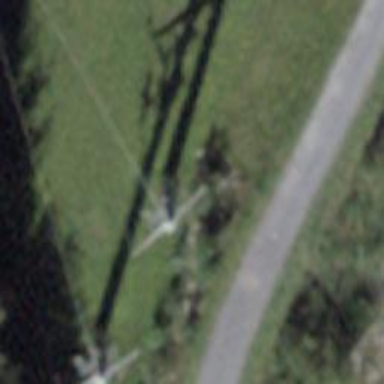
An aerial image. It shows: Power tower.